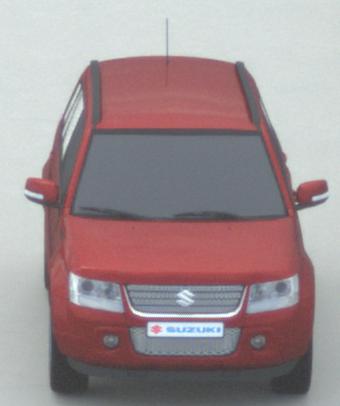
Make: Suzuki
Model: Grand Vitara
Detailed model: Gen. 1 JT
Model produced from: 2009
Model produced until: 2012
Doors: 5
Color: red
Road condition: dry road
Daytime: midday
Contrast: low contrast